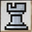
Piece: wR